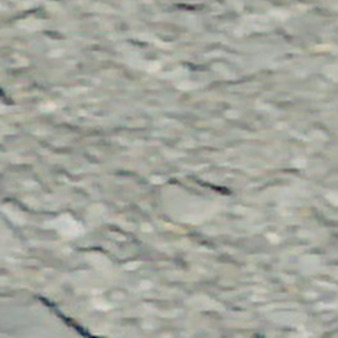
Label: other